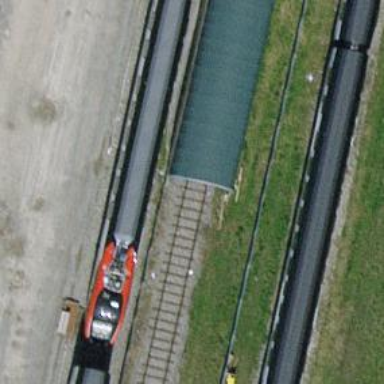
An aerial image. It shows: Railway yard used for servicing trains.